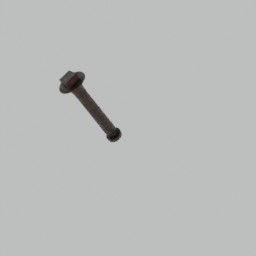
Label: architecture